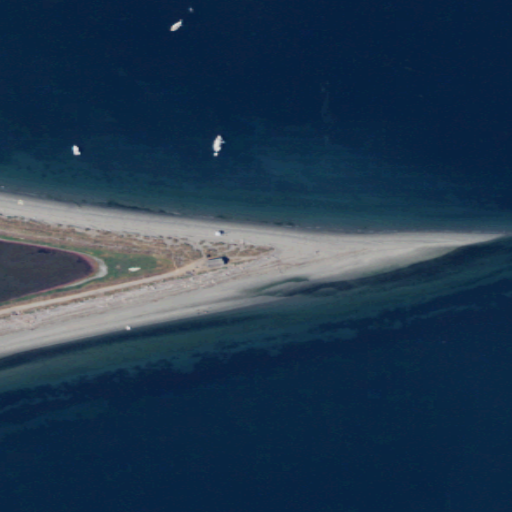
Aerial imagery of bar in Washington named Spencer Spit containing open water, herbaceous wetlands, barren land, grassland, and medium intensity development